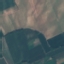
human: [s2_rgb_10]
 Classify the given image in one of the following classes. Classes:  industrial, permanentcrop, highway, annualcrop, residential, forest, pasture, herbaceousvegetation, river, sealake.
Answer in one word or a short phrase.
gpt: AnnualCrop